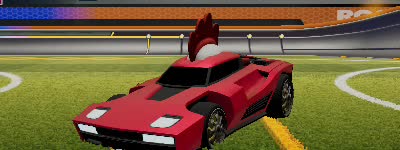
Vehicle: breakout